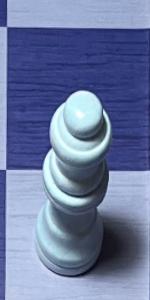
Label: Queen_White